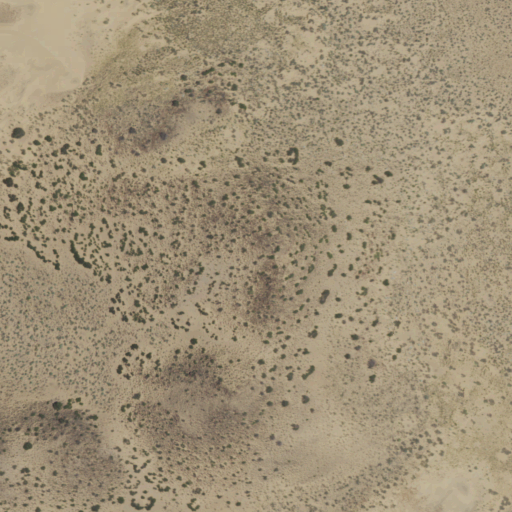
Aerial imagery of mountain in New Mexico named Sand Mountain containing shrub and barren land